Field crop: maize
Growth stage: 2
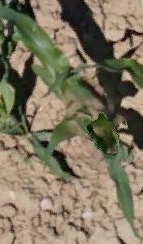
Species: maize